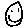
Label: smiley face